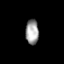
Tissue: prostate
Cell type: Epithelial cells
Senescence score: 0.3122
Nuclear area (px): 321
Mean DAPI intensity: 156.629